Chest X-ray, AP view. Patient: 40 years old, sex M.
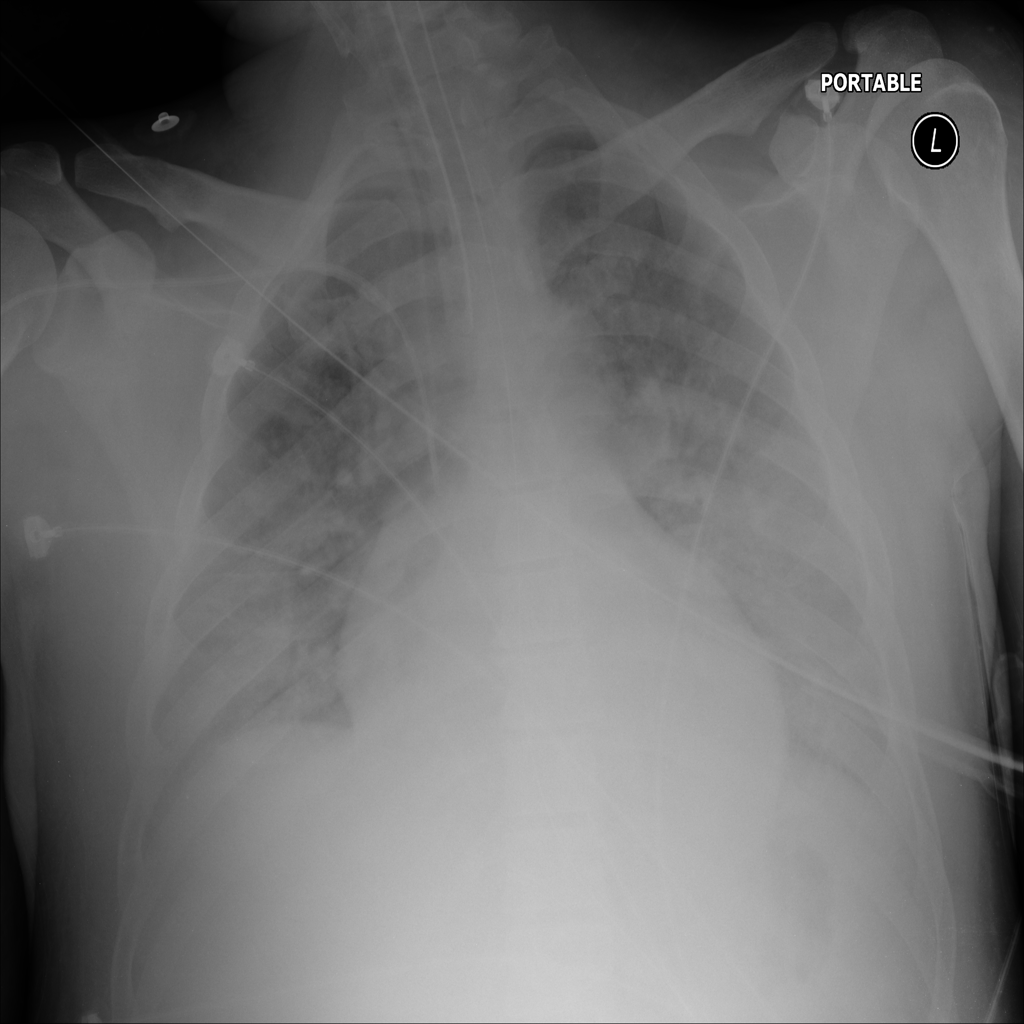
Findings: Edema, Infiltration